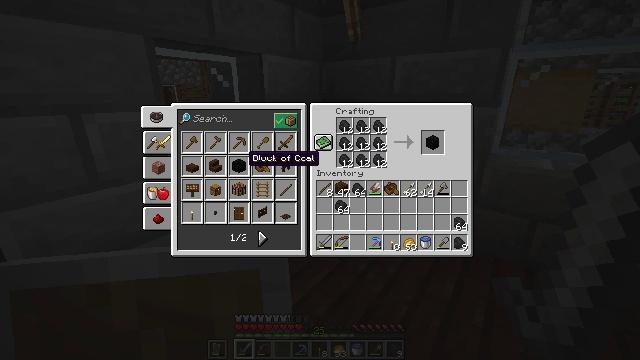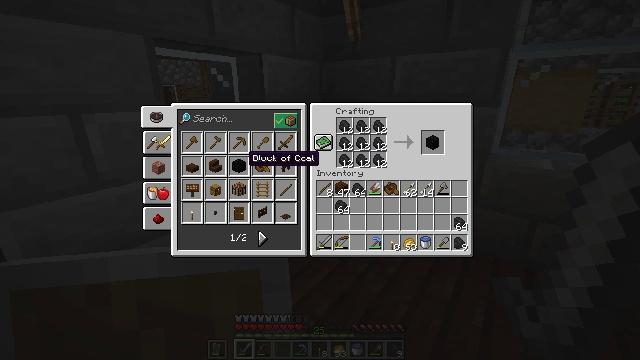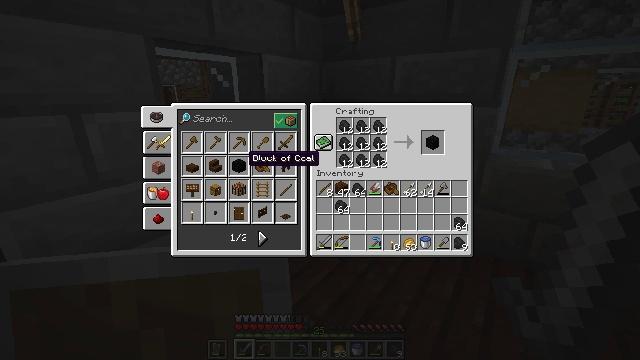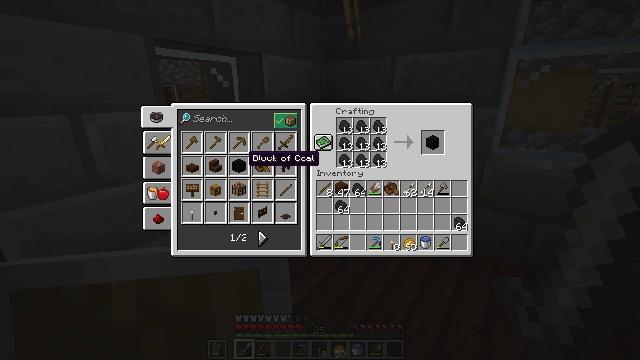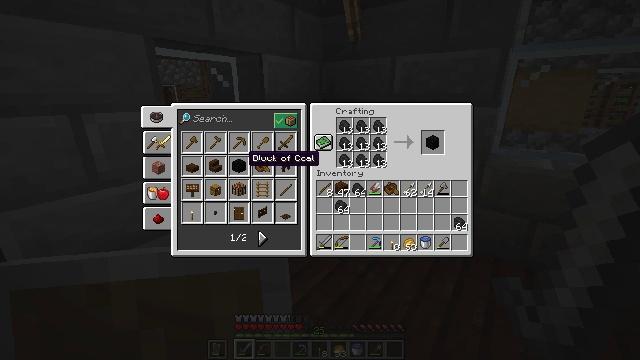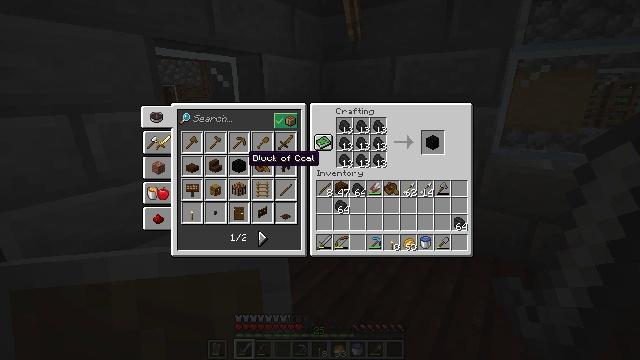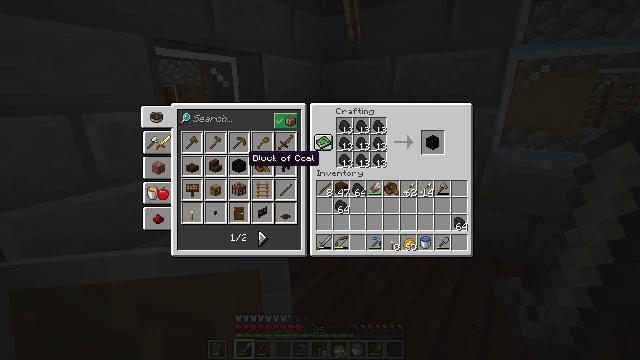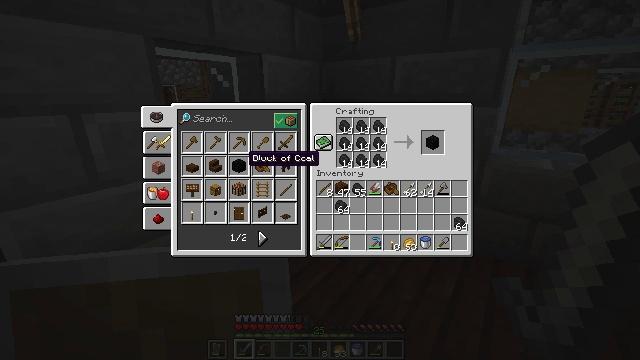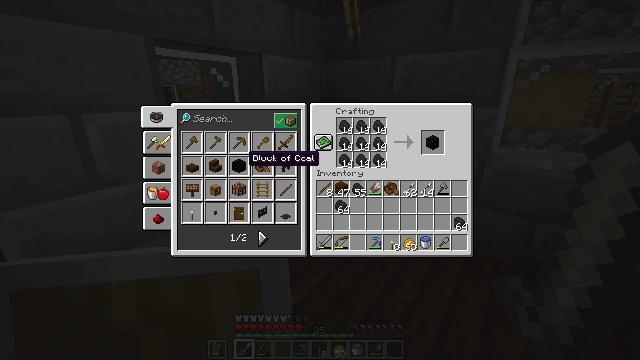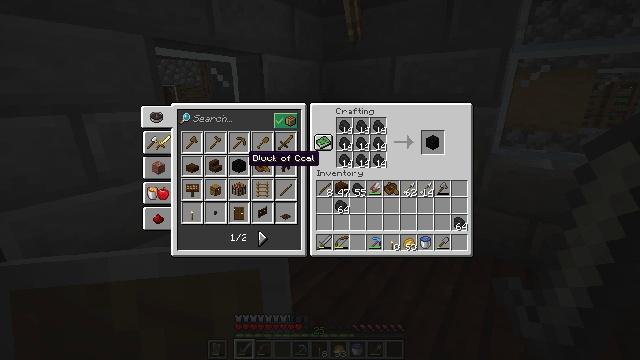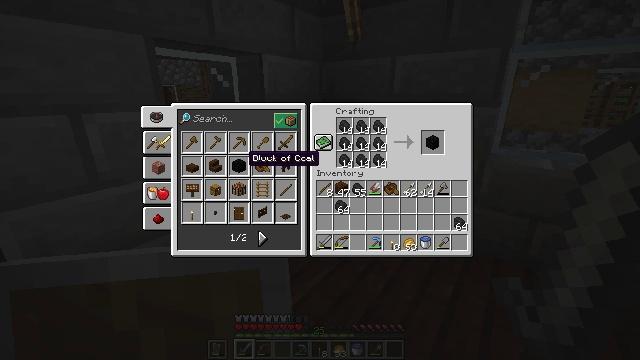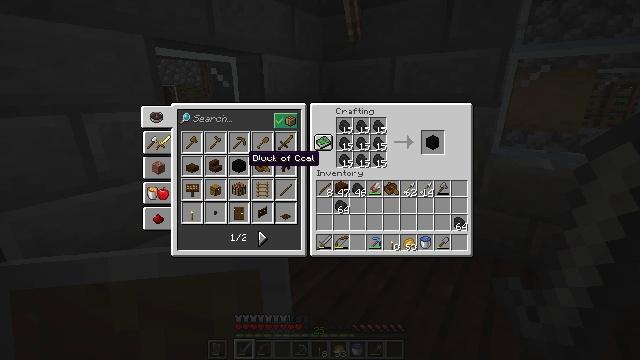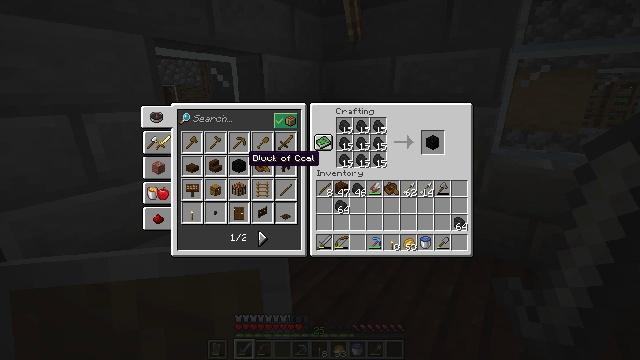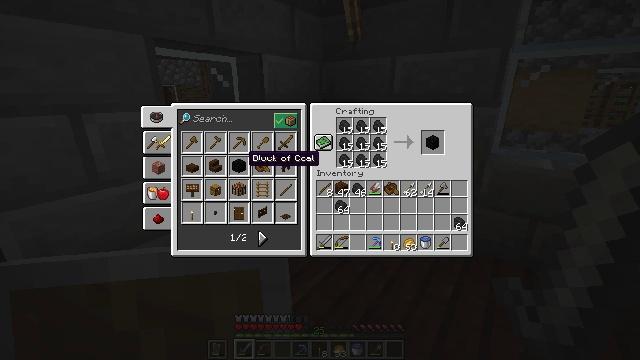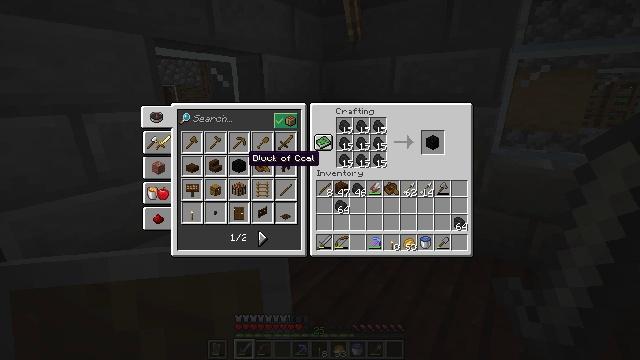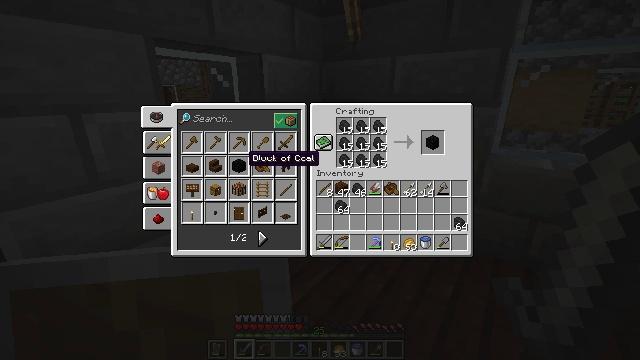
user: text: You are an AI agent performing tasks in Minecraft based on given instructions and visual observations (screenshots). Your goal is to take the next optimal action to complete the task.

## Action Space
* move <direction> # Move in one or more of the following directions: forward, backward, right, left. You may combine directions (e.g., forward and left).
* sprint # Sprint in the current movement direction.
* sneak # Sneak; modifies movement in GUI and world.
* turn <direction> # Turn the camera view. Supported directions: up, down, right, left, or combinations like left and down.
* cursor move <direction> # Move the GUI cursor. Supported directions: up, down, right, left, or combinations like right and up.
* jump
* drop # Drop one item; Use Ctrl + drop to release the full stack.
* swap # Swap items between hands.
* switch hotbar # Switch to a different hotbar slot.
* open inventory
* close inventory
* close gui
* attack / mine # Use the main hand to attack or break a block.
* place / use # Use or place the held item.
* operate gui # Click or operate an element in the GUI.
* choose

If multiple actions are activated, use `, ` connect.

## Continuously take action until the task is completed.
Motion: motion action
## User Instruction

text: Combine coal in the crafting table to make a coal block.
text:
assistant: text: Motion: attack / mine
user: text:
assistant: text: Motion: attack / mine
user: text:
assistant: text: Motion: no_op
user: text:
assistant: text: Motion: no_op
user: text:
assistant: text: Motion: attack / mine
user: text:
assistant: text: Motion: attack / mine
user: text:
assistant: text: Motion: no_op
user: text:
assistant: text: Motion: no_op
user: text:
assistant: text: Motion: no_op
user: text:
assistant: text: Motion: attack / mine
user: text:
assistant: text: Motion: no_op
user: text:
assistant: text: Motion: no_op
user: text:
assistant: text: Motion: no_op
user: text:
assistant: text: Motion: attack / mine
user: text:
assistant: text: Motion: attack / mine
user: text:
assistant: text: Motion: no_op
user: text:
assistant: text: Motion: attack / mine
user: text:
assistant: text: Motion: attack / mine
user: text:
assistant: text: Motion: no_op
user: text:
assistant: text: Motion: attack / mine
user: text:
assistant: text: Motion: attack / mine
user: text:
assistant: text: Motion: no_op
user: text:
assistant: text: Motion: attack / mine
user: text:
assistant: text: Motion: attack / mine
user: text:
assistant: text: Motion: no_op
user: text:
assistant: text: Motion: attack / mine
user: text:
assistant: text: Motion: attack / mine
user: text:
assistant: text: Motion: attack / mine
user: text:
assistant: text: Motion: attack / mine
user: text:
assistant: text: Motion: no_op